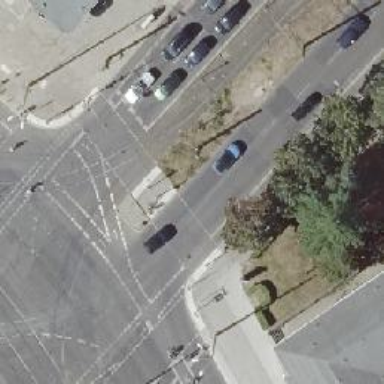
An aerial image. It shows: Tram crossing on the railway.